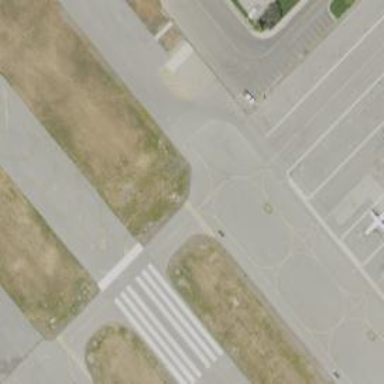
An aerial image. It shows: View of taxiway at the airport.